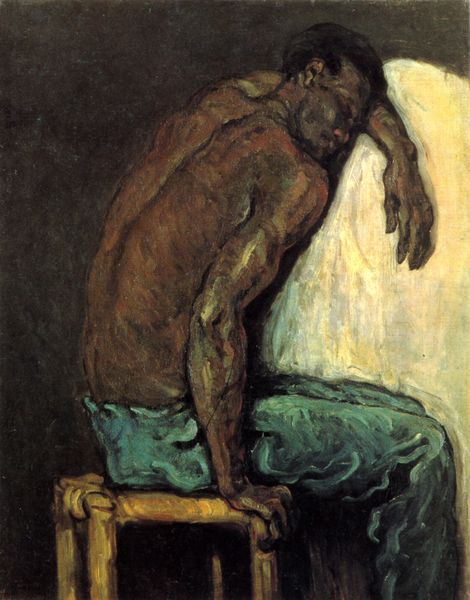
Titel: Scipio der Afrikaner
Künstler: Paul Cézanne
Standort: Sao Paulo
Institution: Museu de Arte Moderna de Sao Paulo
Schlagwörter: blau, dunkel, gemälde, hand, körper, mann, nackt, schatten, schlaf, weiß, gelb, grün, impressionismus, ocker, sitzen, braun, finger, grau, hell, hintergrund, holz, licht, ohr, profil, rücken, schwarz, stuhl, stützen, türkis, ölbild, malerei, hose, jung, wand, arm, arme, augen, falten, gesicht, mensch, tod, tot, trauer, holzstuhl, hände, portrait, porträt, öl, erde, pastos, dunkelheit, haare, sitzend, kontrast, sanft, traurig, arbeit, beine, farbig, rückenansicht, ruhe, schlafen, schlafend, mittag, pause, rast, van gogh, hocker, schemel, arbeiter, lehnen, blue, chair, hands, kissen, oil, stool, white, black, dark, duktus, expressionism, face, green, hair, nose, painting, seat, sit, sitting, wall, jeans, muskeln, glanz, angelehnt, melancholie, bett, brown, halbnackt, aufstützen, oberkörper, gauguin, neger, stütze, hinten, schlag, wartend, vincent van gogh, kaputt, junger mann, afrikaner, schwarzer, african, sklave, schlaff, blaugrün, expressiv, muskel, man, nude, müde, ear, head, bambus, male, müdigkeit, hoffnung, erschöpft, impressionism, mouth, expressionist, ausruhen, baumwolle, leaning, unbequem, schwach, still life, verzweifelt, tief, human, arms, pose, wei´, nackter oberkörper, ruhend, art, colors, back, pants, fertig, bare, fingers, erschöpfung, asleep, resting, sleep, sleeping, pastose malerei, work, schlafanzug, contrast, trousers, worker, farbiger, rest, afro, schwäche, afro amerikaner, eingenickt, mittagspause, muscles, slave, bewegter duktus, lethargie, sklavekopf, relax, tired, nap, amrs, torture, aufstützend, ei, verzwifelt, erschöpfter arbeiter, müder sklave nach der arbeit, negro, topless, cotton, paiting, elbow, relaxing, black man, shirtless, bale, sitzhocker, flechtsessel, inschwarzer mann, muscular man, sleaping